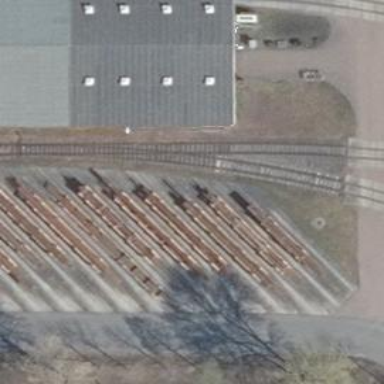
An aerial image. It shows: Railway switch.